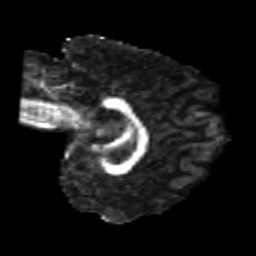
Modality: FA
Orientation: sagittal
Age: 22
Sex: female
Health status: healthy
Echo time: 0.074 s